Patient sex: M
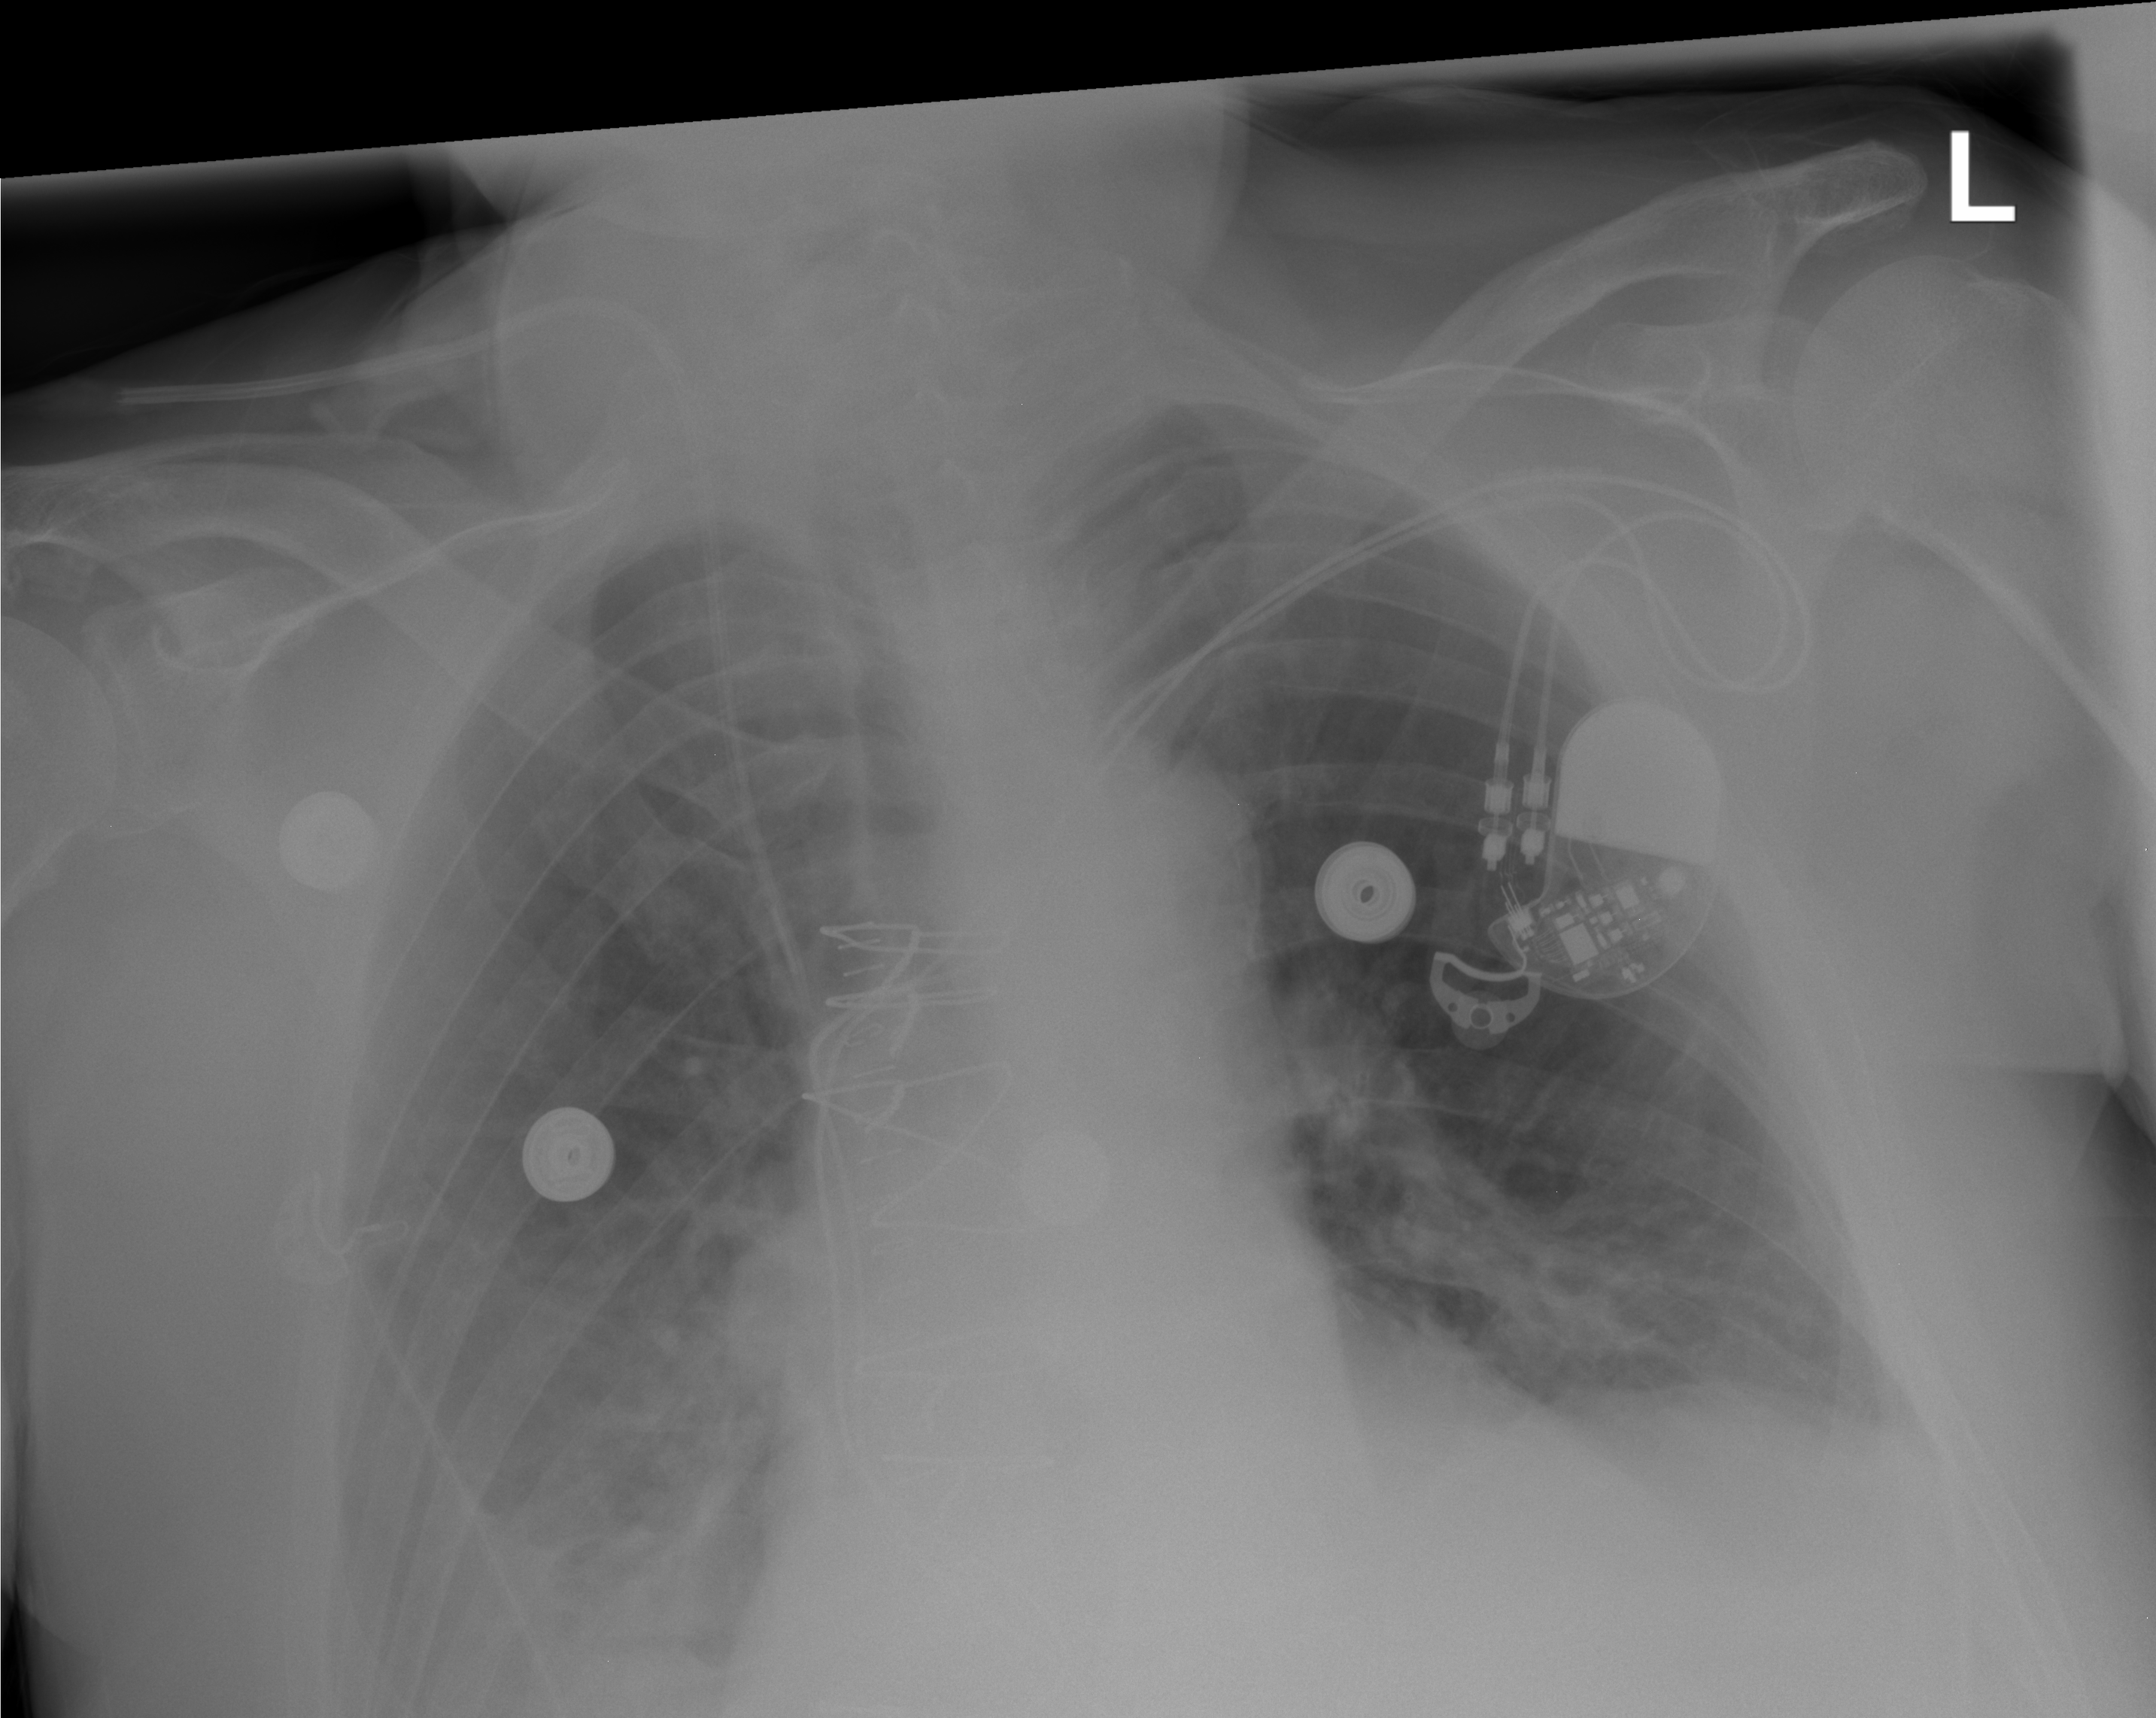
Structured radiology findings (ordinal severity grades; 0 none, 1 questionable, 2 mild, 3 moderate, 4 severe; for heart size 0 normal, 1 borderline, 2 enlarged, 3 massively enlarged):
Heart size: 0
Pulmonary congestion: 0
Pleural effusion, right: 2
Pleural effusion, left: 2
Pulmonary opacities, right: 0
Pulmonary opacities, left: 0
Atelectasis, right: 2
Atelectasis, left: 2